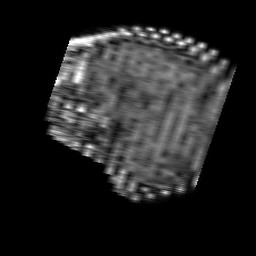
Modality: T1w
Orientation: sagittal
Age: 54
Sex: male
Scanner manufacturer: philips
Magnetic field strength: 1.5 T
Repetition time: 0.375 s
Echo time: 0.011 s